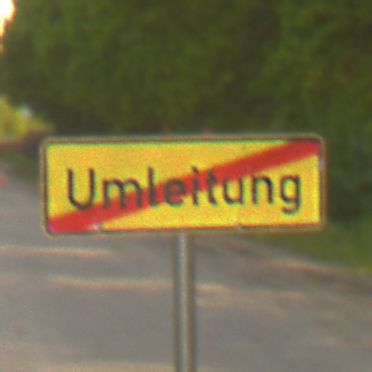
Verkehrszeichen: EndeDerUmleitungsankuendigung
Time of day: SunriseSunset
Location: Outdoor (RoadRail)
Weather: Clear
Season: NotSpecified
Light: Natural